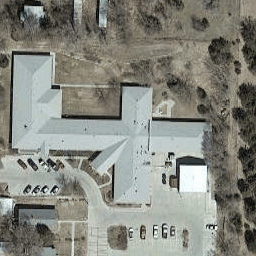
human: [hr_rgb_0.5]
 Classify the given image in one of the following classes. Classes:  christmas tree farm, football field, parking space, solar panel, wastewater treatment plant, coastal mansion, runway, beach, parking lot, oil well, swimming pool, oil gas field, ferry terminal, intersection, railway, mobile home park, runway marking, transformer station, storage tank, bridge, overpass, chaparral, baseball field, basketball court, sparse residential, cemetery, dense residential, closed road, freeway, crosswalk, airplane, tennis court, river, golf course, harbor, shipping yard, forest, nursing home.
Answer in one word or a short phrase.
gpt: nursing home